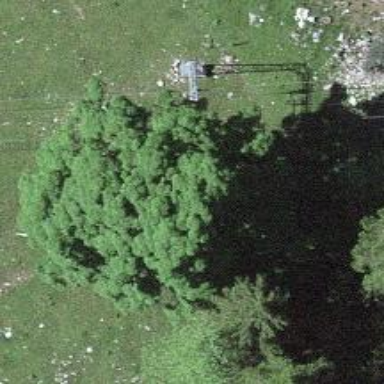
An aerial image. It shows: Pylon used for aerialway.